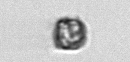
Label: Thalassiosira